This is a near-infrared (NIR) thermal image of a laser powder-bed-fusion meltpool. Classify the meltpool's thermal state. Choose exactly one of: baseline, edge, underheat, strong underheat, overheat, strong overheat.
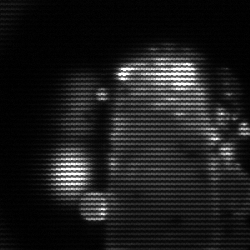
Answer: strong underheat